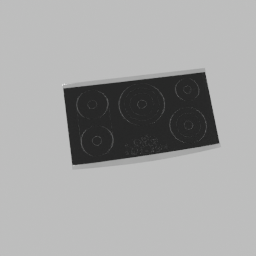
Label: appliances